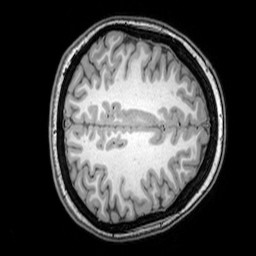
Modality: T1w
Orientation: axial
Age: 21
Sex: female
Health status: healthy
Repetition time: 0.081 s
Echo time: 0.037 s